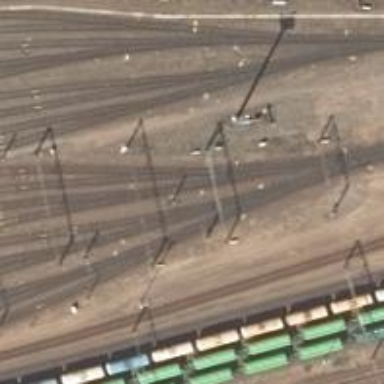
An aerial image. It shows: Rail yard with electrified contact lines for the trains.